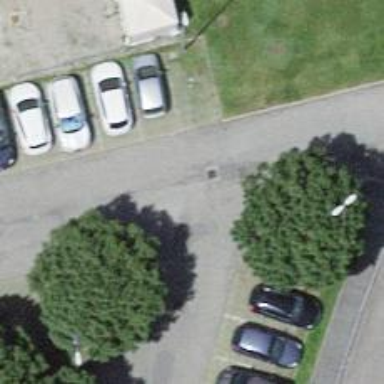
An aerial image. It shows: Parking aisle designated as service road.